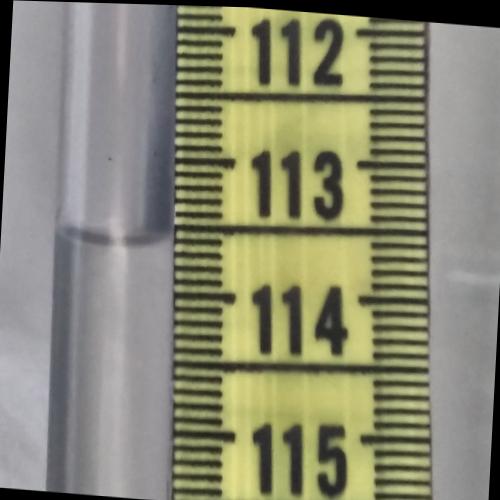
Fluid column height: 113.6 cm